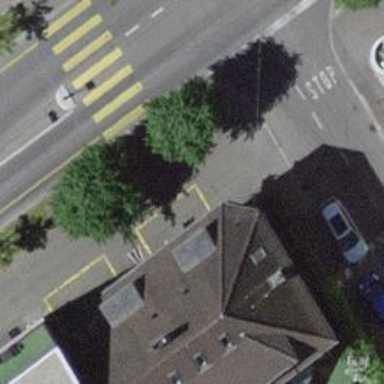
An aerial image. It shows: Kerb barrier.